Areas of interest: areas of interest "Tanggu Tennis Hall"
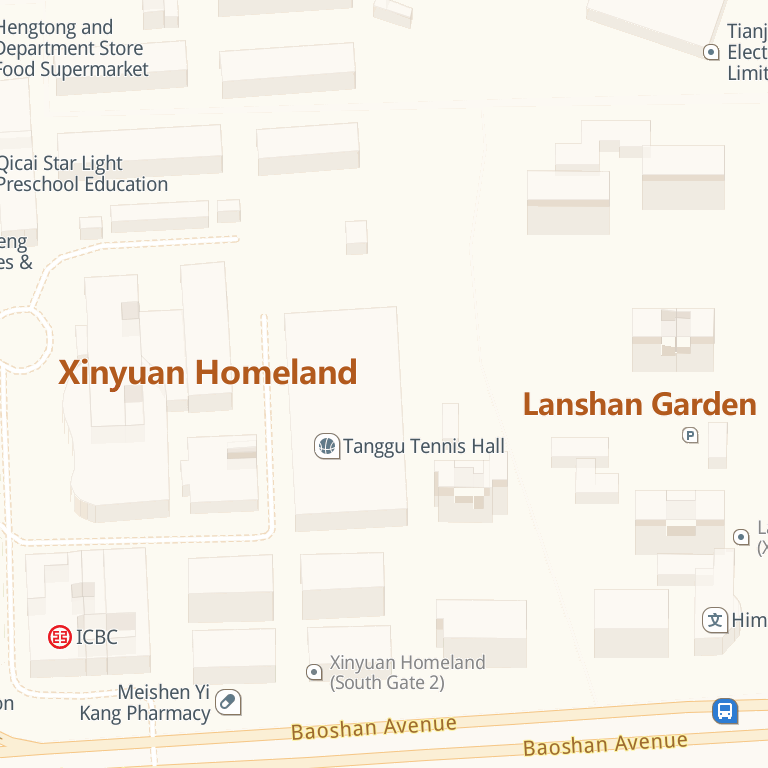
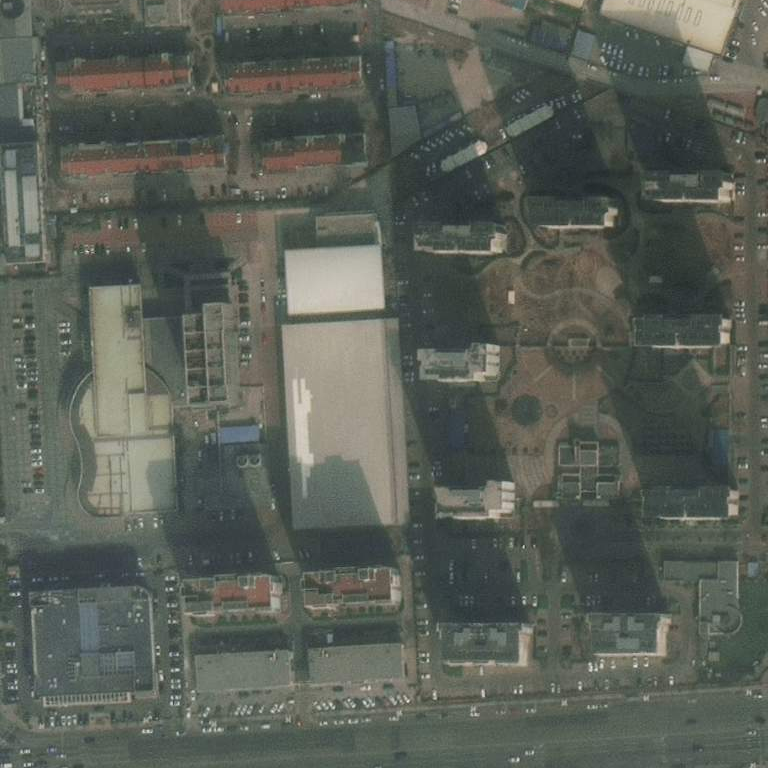